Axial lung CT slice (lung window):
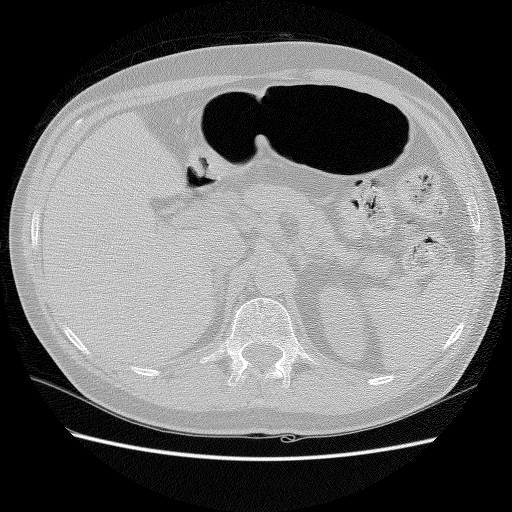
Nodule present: no